Question: **I'm probably going to get flamed for this, but I have my reasons.
I'm making app has an option to switch between 3 themes (Holo Dark, Holo Light, and Holo Light with Dark ActionBar). Because of certain reasons, I used <URL>.
Anyone have any ideas what's making the menuitems act strange?
I've tried checking in Styles, but I'm not sure where the problem is originating from.
If you need more info, just ask :D

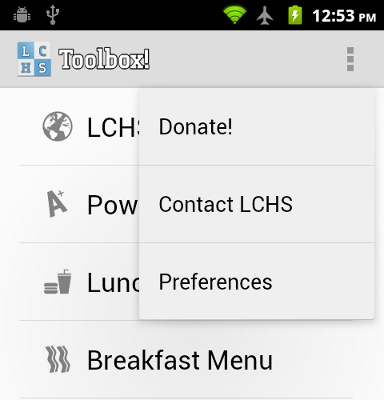
Answer: Got it!
I gave up soon after I posted this question, but I came back to it, played around with the ABS library, and found out the answer!
What I did was add:
'''
<item name="dropdownListPreferredItemHeight">48dp</item>
'''
to my styles.xml within:
'''
<style name="ThemeDark" parent="Holo.Theme"></style>
'''
I did this to both Dark and Light themes and it's working just fine! :D